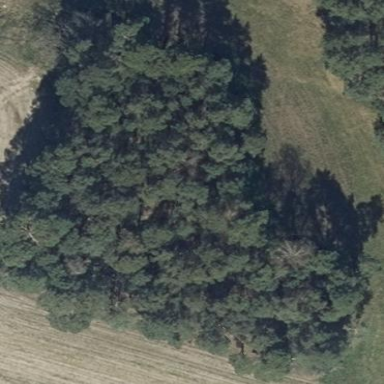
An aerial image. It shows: Deciduous forest dominated by broadleaved trees.